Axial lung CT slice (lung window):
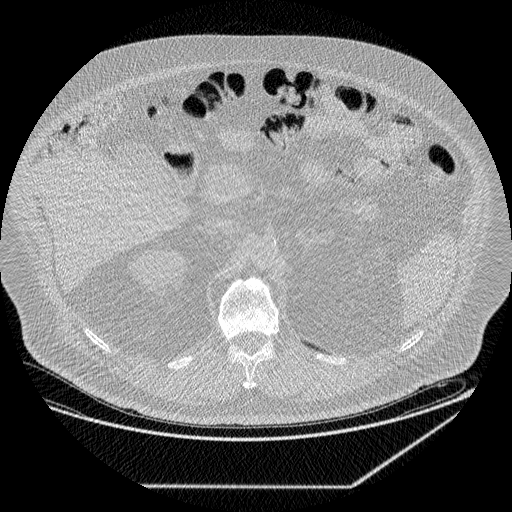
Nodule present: no